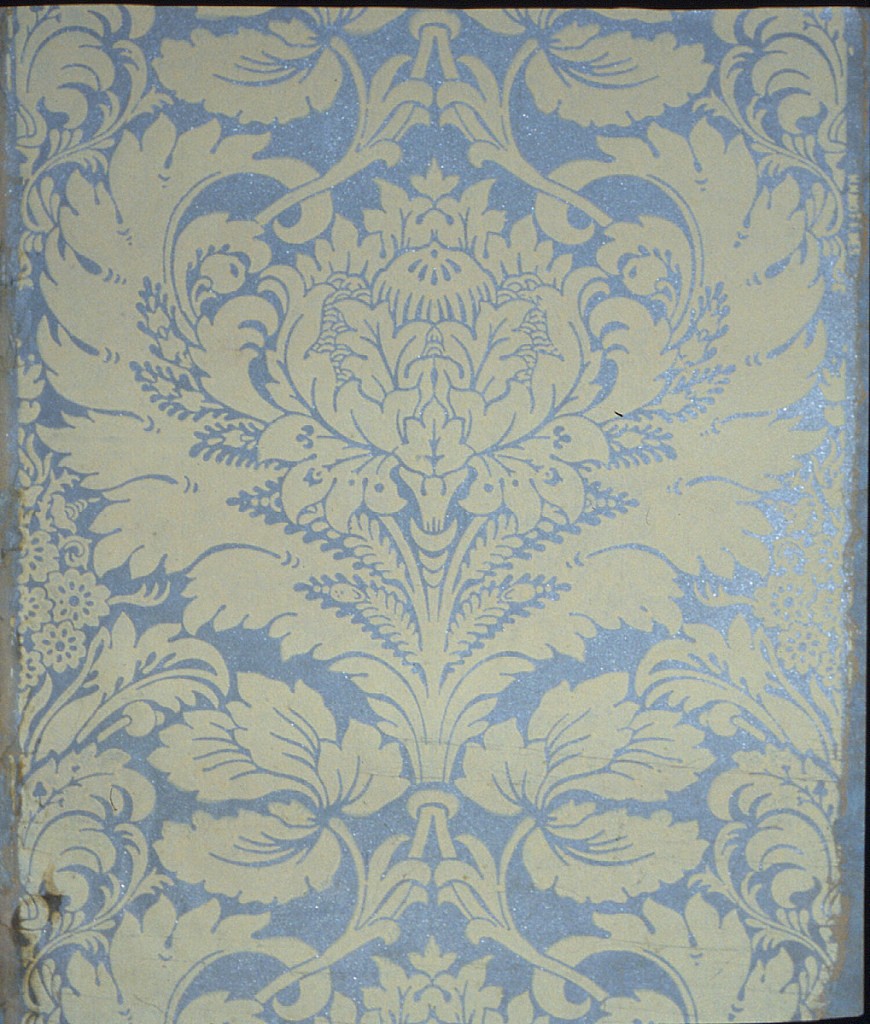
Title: Sidewall
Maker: H. H. Mott
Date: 1875–1900
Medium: Block-printed
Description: Acanthus-like frond surrounds cabbage rose outsize motif interspersed with lacy floral clusters. Design printed in cream color on light blue mica ground.